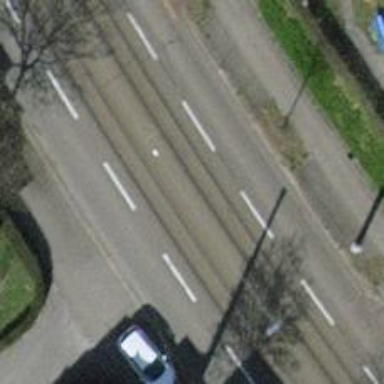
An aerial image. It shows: Tertiary road with asphalt surface and sidewalks on both sides. The road has embedded tram rails.